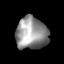
Tissue: lung
Cell type: Epithelial cells
Senescence score: 0.2229
Nuclear area (px): 1010
Mean DAPI intensity: 145.771